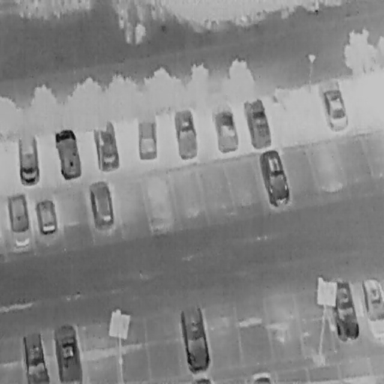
There are 17 Cars in the infrared image.